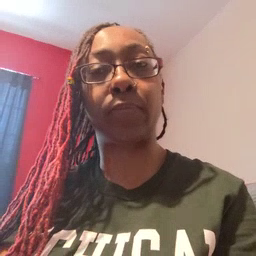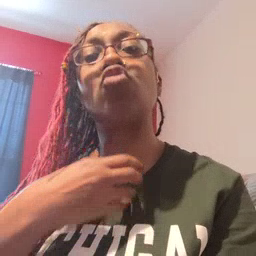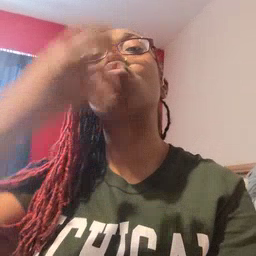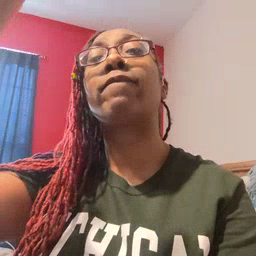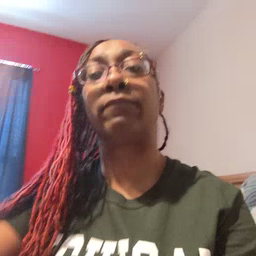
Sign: giraffe